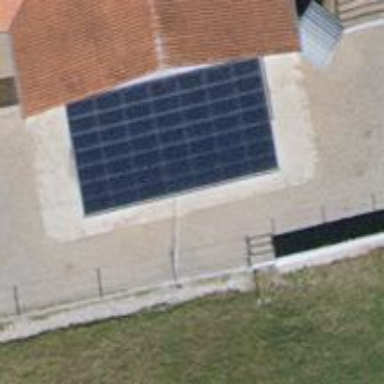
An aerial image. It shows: Solar power generator using photovoltaic method with solar photovoltaic panel types.